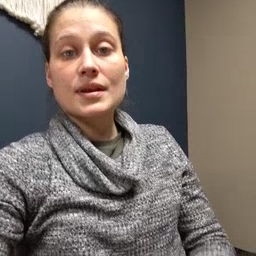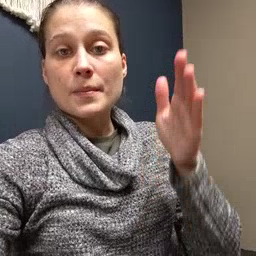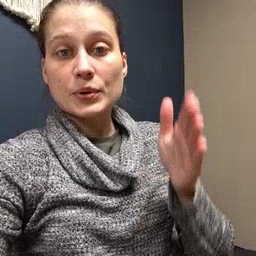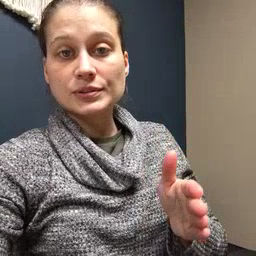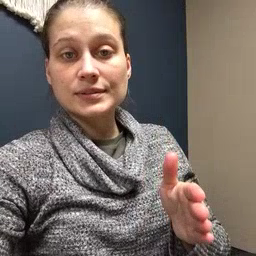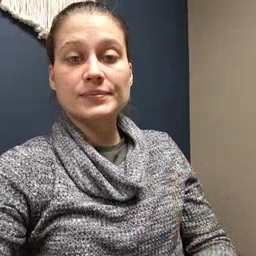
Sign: person